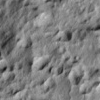
Atmospheric dust classification: not_dusty